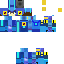
A male robot skin with dark skin, wearing brown helmet dressed in a blue suit and blue pants, featuring a closed mouth.